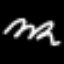
Label: squiggle